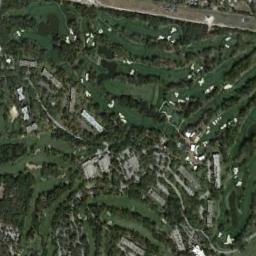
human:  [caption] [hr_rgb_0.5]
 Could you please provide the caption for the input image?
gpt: There are many buildings beside the golf course .

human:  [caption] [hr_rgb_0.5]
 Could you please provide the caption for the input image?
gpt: The golf course has some fairways, Roads, Barrier trees and sandpits and some houses are also in the golf course .

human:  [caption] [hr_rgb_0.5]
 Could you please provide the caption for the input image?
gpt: There are many bunkers and paths and a few lakes on the large green lawn in the golf course with many linear trees and many buildings .

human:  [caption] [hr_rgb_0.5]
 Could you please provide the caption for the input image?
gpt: There are two large bunkers and two paths .

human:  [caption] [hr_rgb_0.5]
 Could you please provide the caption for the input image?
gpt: There are many bunkers and trees on the golf course .